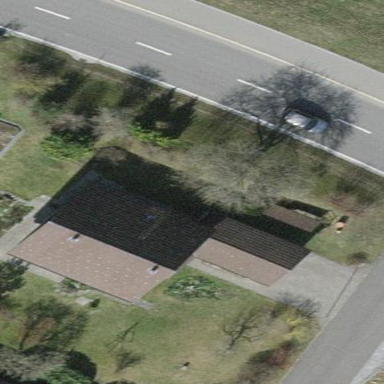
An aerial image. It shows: Detached building with gabled roof.